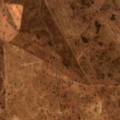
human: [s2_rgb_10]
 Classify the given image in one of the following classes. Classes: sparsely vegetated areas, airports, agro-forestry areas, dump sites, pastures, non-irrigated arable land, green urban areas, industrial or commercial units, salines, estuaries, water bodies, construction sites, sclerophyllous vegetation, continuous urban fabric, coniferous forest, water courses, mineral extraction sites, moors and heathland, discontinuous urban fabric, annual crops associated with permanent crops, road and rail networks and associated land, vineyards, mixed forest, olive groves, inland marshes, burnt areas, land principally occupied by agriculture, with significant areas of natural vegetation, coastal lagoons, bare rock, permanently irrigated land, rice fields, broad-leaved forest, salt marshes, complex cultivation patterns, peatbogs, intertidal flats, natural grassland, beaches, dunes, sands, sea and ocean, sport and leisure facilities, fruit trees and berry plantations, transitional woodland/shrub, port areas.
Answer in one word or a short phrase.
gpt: non-irrigated arable land, agro-forestry areas, transitional woodland/shrub